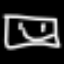
Label: square